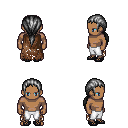
a pixel art fantasy rpg character, male body template, human, dark skin, brown tattered cape, white pants, gray ponytail hairstyle, ghillies, four views (front, back, left, right), 2x2 character sprite sheet, small pixel art, hard edges, no anti-aliasing